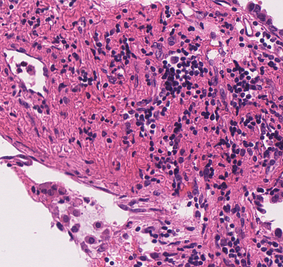
Tumor epithelial tissue: yes
Tumor-associated stroma tissue: yes
Normal tissue: no